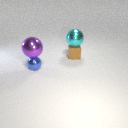
small blue metal sphere to the left of small brown rubber cube